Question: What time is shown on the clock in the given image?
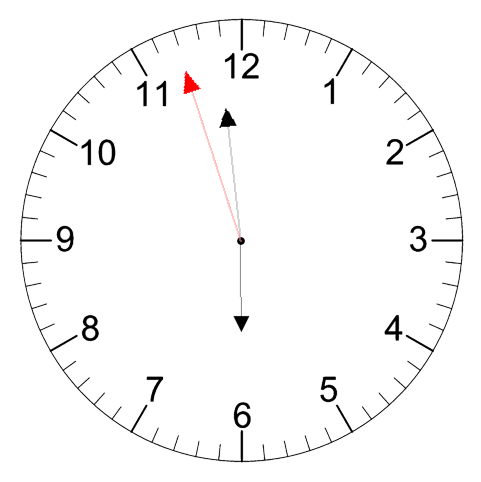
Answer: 05:58:57